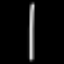
Label: line